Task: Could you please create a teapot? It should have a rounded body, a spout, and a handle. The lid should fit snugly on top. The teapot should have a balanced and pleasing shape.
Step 164:
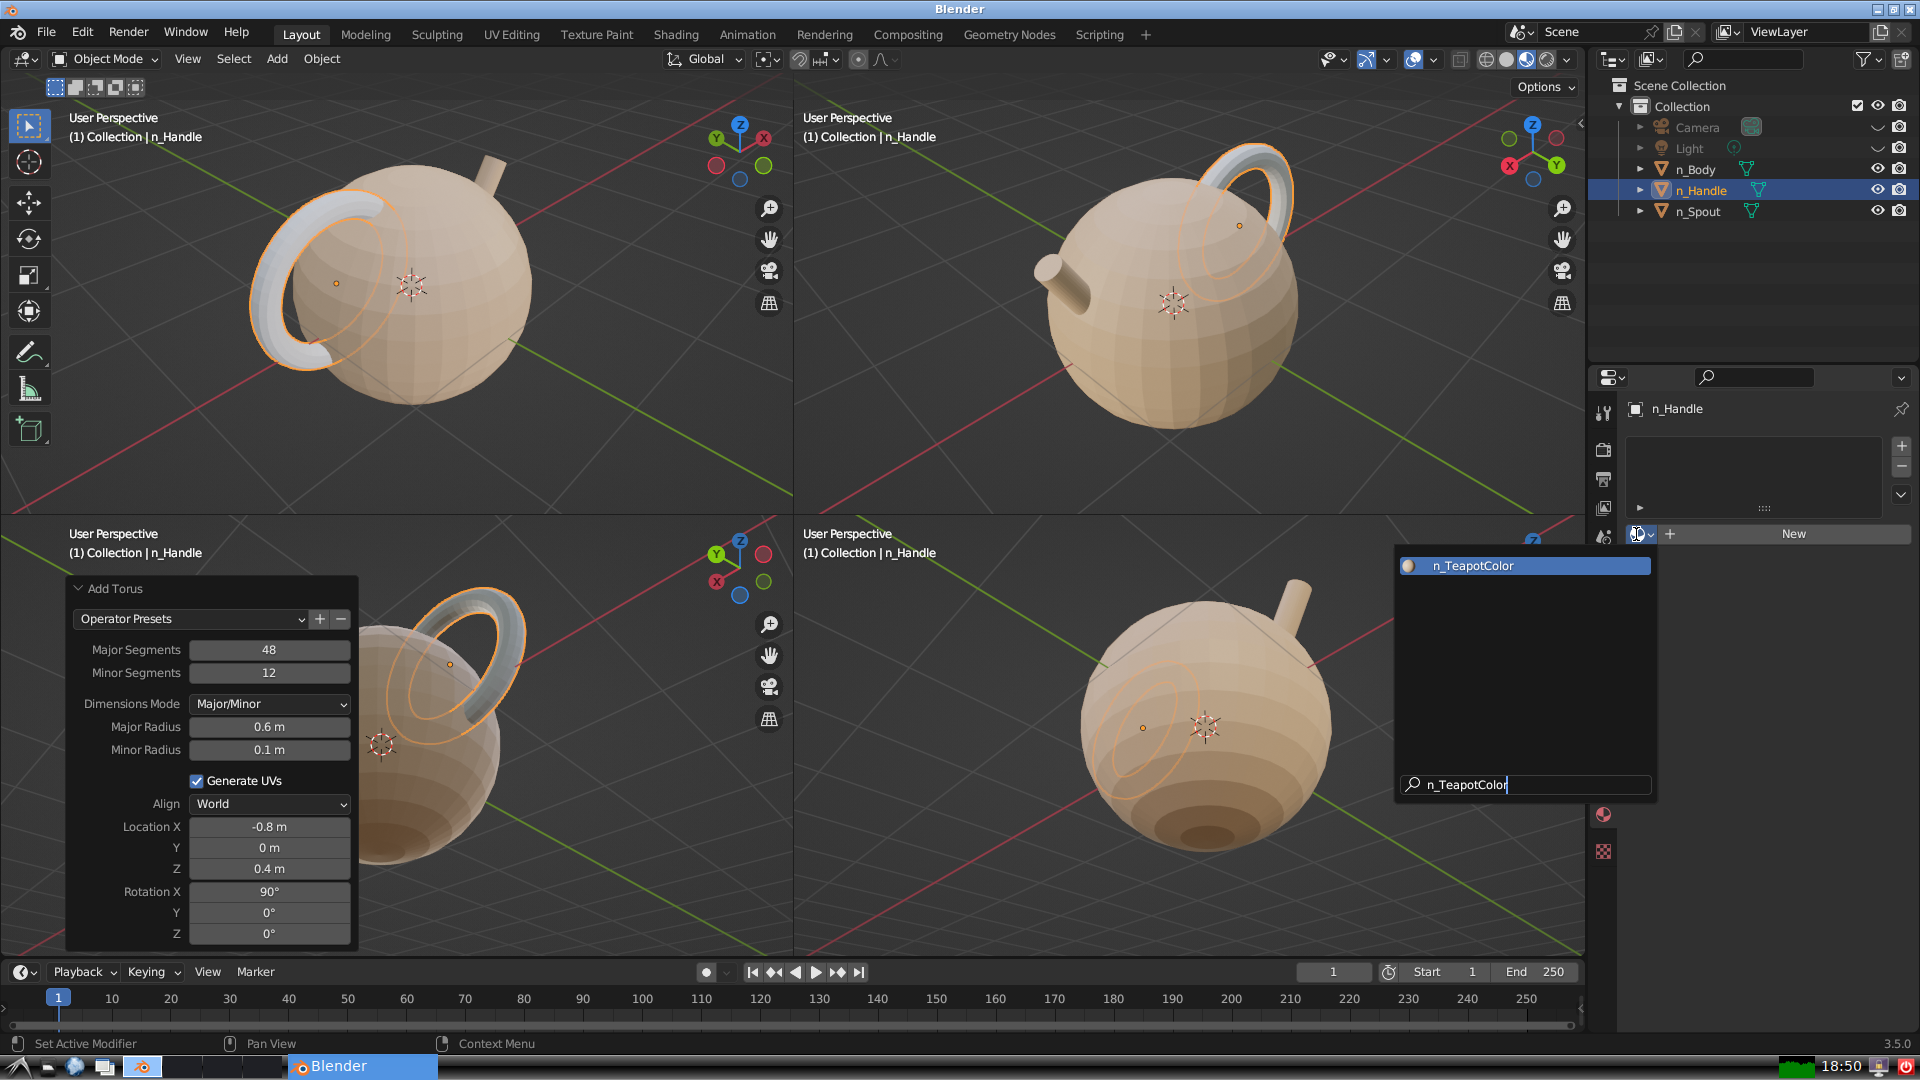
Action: {"key_press": ['Return']}